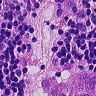
Metastatic tissue present: yes